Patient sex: F
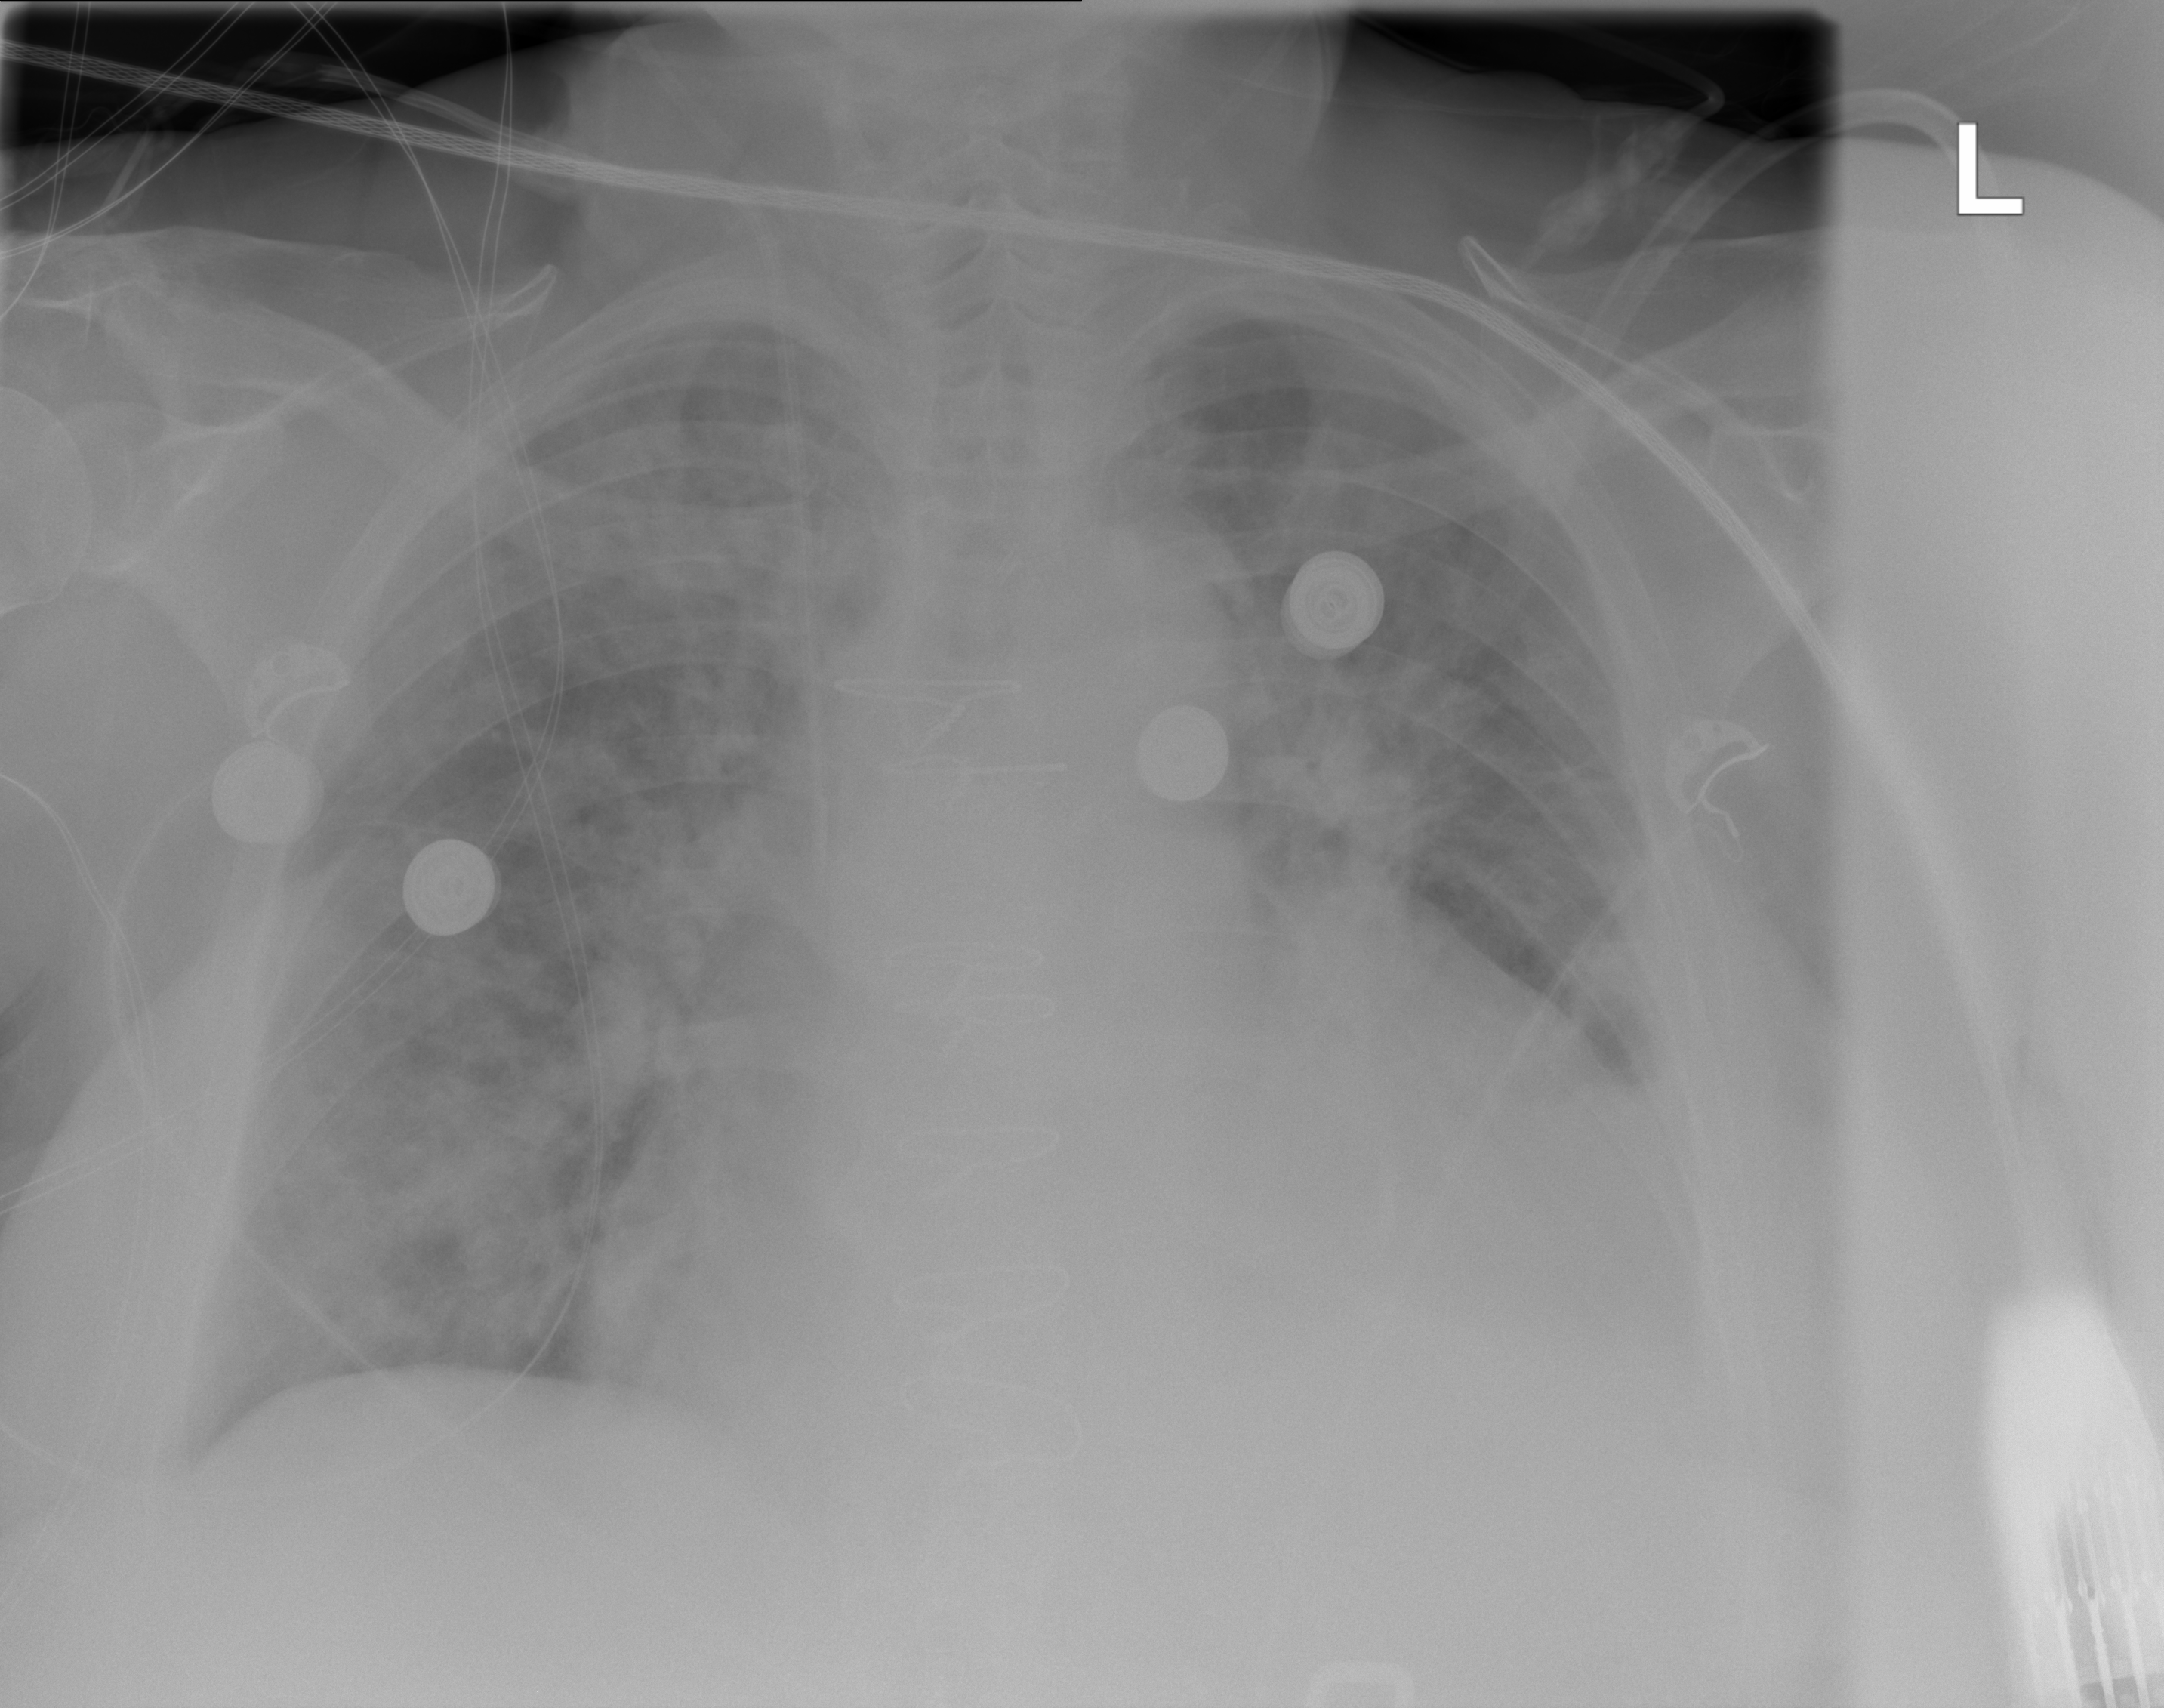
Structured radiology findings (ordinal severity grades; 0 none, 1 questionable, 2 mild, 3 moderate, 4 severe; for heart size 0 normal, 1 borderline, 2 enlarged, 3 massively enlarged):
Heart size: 2
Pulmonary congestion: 3
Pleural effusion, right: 0
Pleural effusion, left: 2
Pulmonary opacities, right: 2
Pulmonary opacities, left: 2
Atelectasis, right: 2
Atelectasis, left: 2